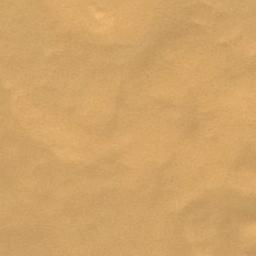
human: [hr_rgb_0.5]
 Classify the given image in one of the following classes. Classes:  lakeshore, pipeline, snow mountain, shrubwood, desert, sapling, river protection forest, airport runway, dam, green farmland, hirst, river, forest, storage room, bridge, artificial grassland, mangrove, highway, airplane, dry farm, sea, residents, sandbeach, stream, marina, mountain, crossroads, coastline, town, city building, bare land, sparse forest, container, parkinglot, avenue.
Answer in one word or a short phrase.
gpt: desert